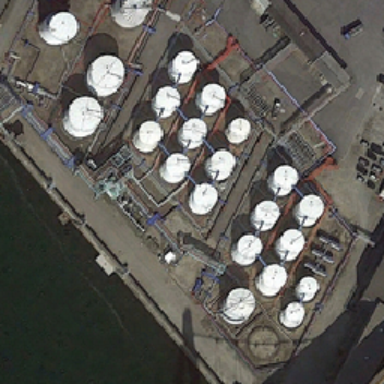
A large gray area has a lot of oil tanks .